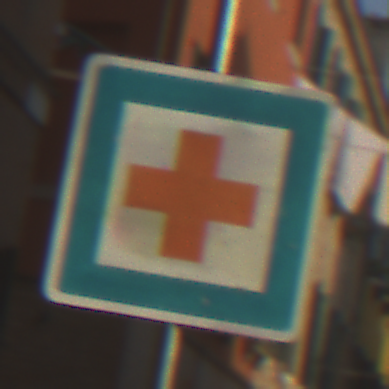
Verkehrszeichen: ErsteHilfe
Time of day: Midday
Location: Outdoor (Urban)
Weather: Clear
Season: NotSpecified
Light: Natural